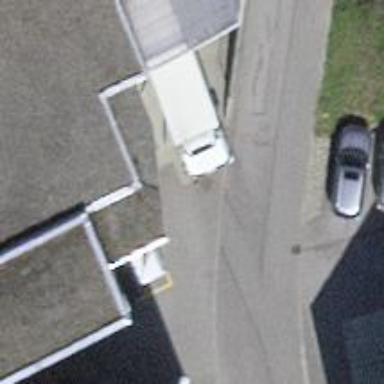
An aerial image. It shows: Asphalt road in residential area.